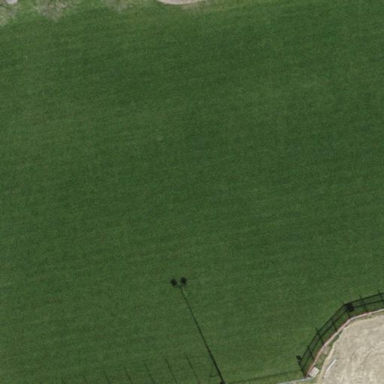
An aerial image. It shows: Soccer pitch for outdoor sports and leisure activities.